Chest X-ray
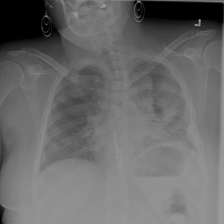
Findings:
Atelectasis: positive
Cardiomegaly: negative
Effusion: negative
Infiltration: positive
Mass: negative
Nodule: negative
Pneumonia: negative
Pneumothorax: negative
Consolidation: negative
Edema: negative
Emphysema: negative
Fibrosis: negative
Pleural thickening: negative
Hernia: negative